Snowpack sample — Loveland Pass, Silver Plume, Colorado, USA (2/11/26, 12:00 PM MST)
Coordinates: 39.663, -105.886
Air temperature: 35 °F
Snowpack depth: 82 cm
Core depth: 40 cm
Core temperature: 23 °F
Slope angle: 13°, slope face: 12°
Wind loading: high
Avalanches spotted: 1
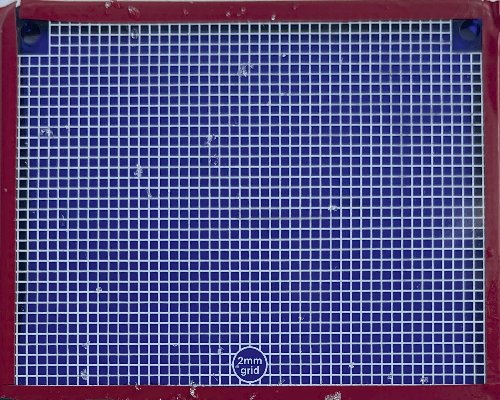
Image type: profile
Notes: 1 small avalanche spotted on the north side of the bowl, lots of wind loading